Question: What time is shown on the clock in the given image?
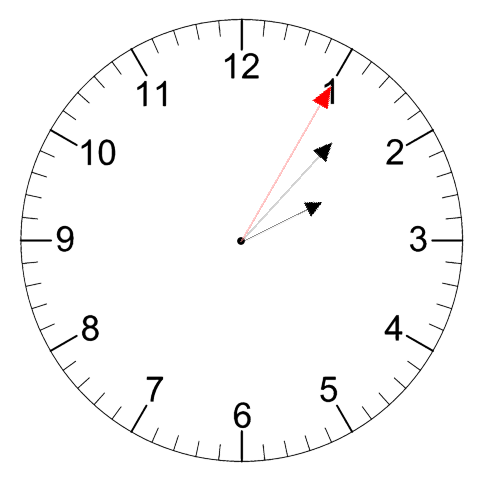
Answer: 02:07:05